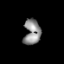
Tissue: lung
Cell type: Myeloid cells
Senescence score: 0.204
Nuclear area (px): 410
Mean DAPI intensity: 141.937